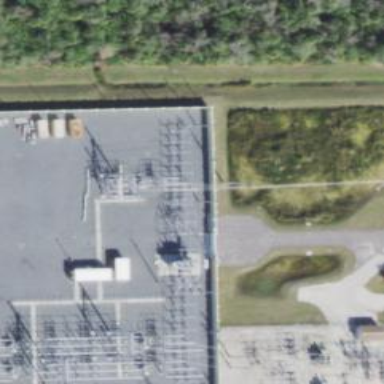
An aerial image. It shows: Switch for power supply.